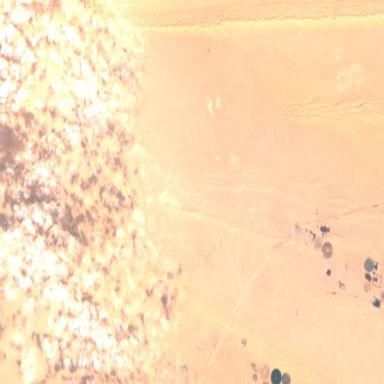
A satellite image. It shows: Sandy desert landscape known as erg.